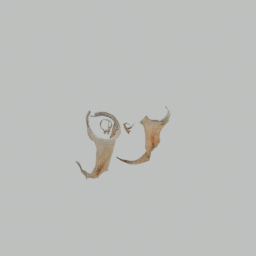
Label: nature